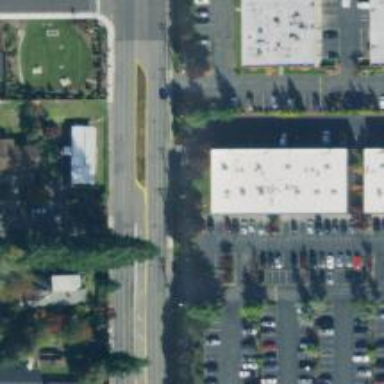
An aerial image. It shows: Secondary link road with asphalt surface.